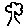
Label: tree